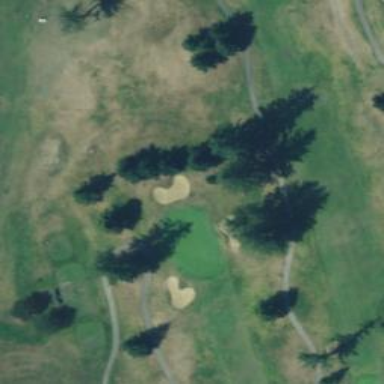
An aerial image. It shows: View of golf hole.